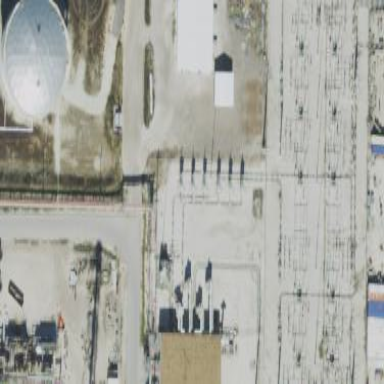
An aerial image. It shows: Outdoor power substation enclosed by fence. The substation operates at the transmission level.